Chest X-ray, PA view. Patient: 48 years old, sex M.
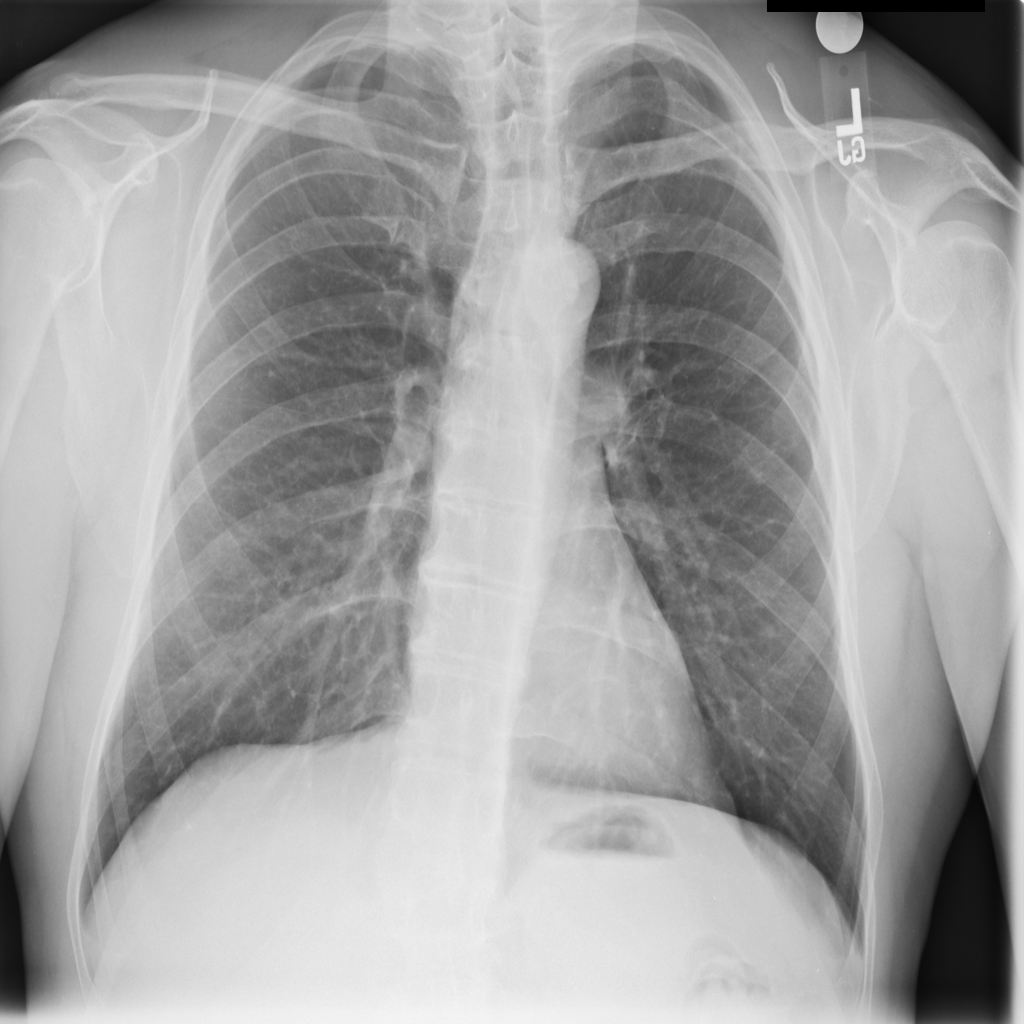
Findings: No Finding